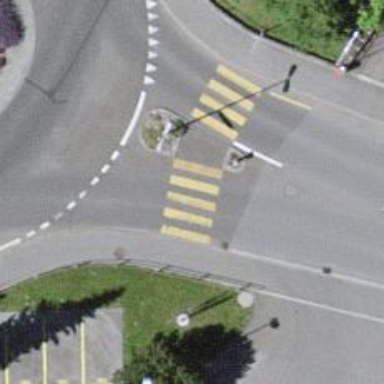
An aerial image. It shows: Uncontrolled zebra crossing on the road.